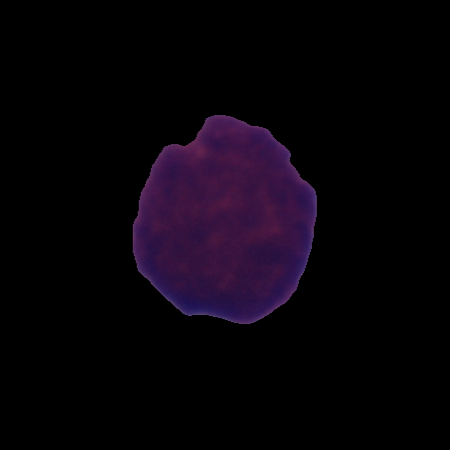
Label: cancer